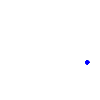
Particle: pion